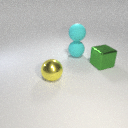
large yellow metal sphere to the left of large cyan rubber sphere